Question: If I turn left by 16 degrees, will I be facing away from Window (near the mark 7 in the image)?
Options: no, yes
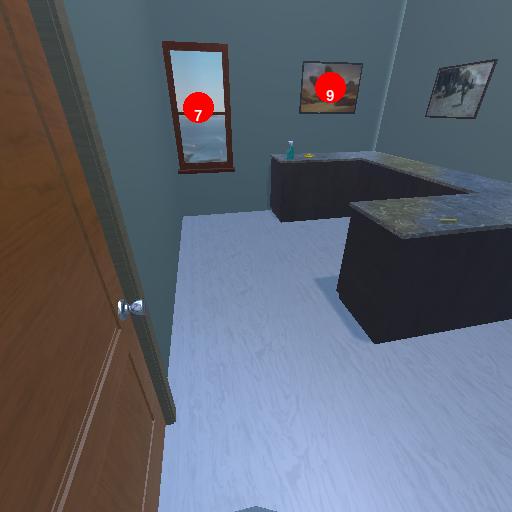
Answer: no